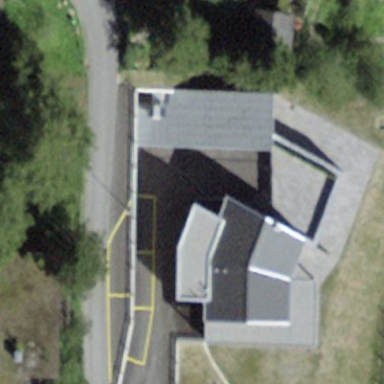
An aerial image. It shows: Building with tiled roof.